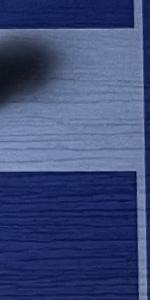
Label: Empty